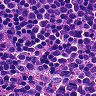
Metastatic tissue present: no